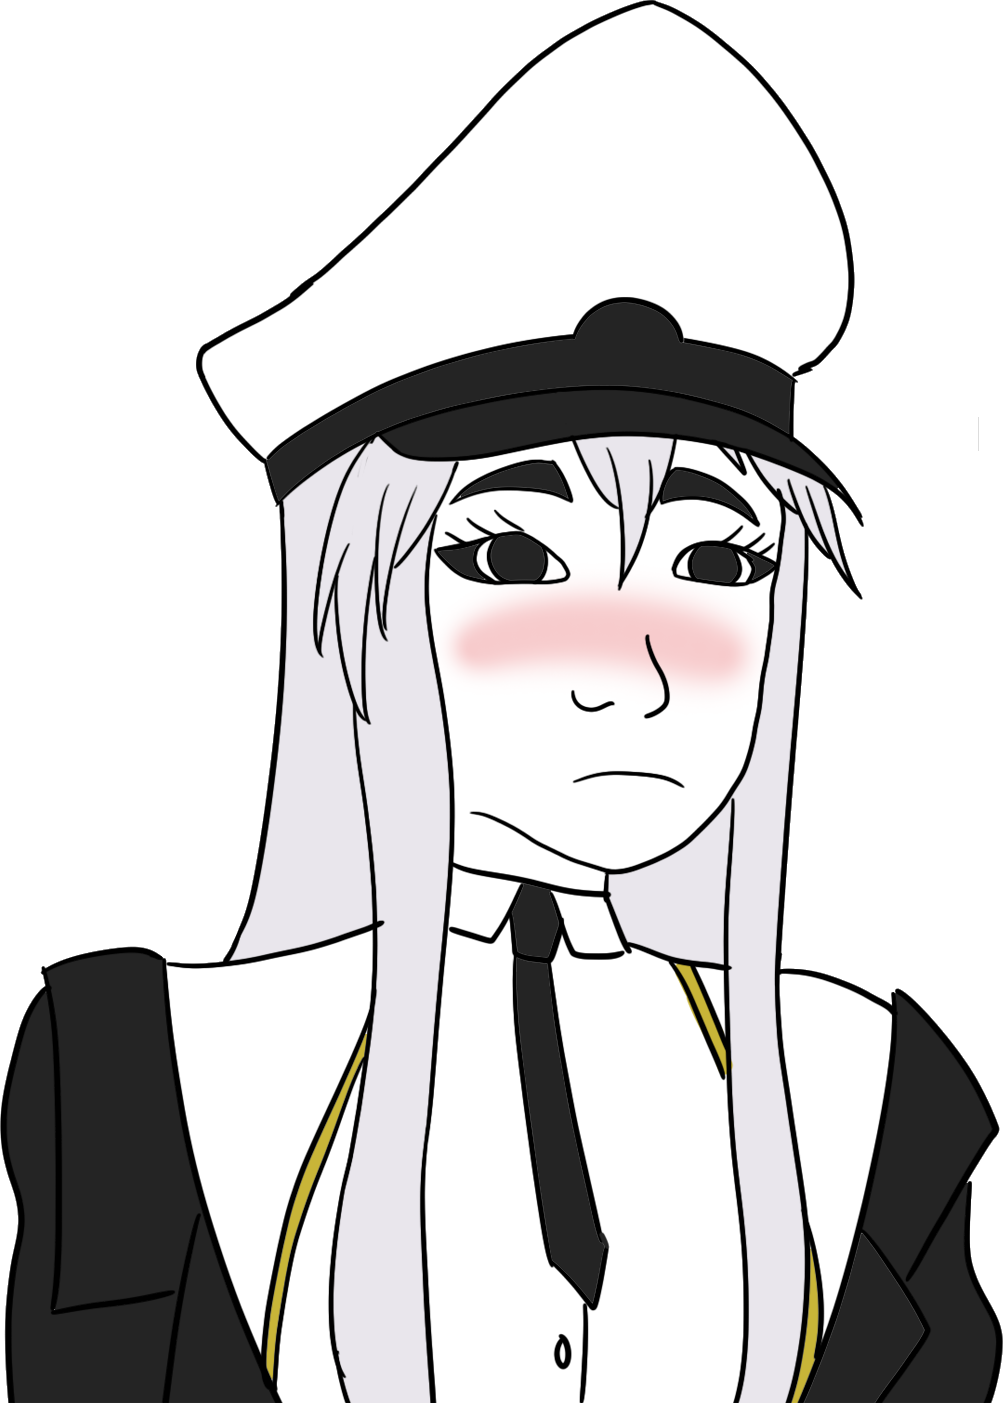
Label: 5_Doomer_Girl